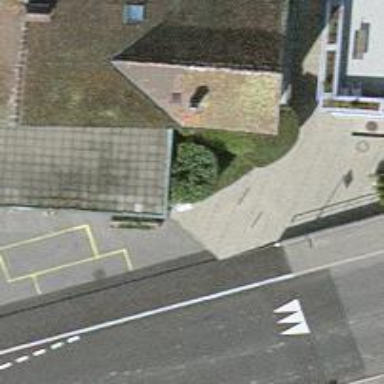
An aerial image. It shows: Footway made of paving stones.